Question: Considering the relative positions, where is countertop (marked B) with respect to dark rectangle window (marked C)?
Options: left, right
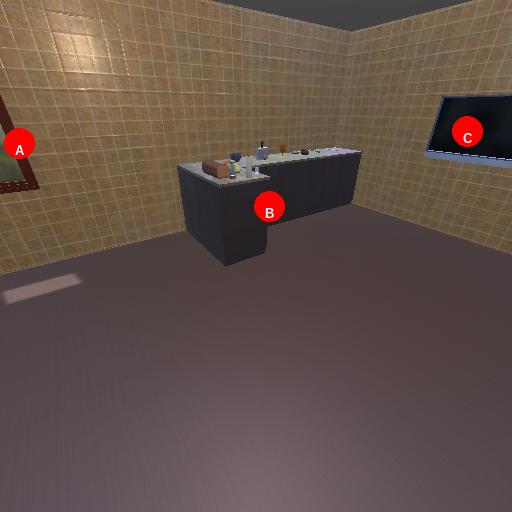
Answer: left